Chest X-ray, PA view. Patient: 57 years old, sex F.
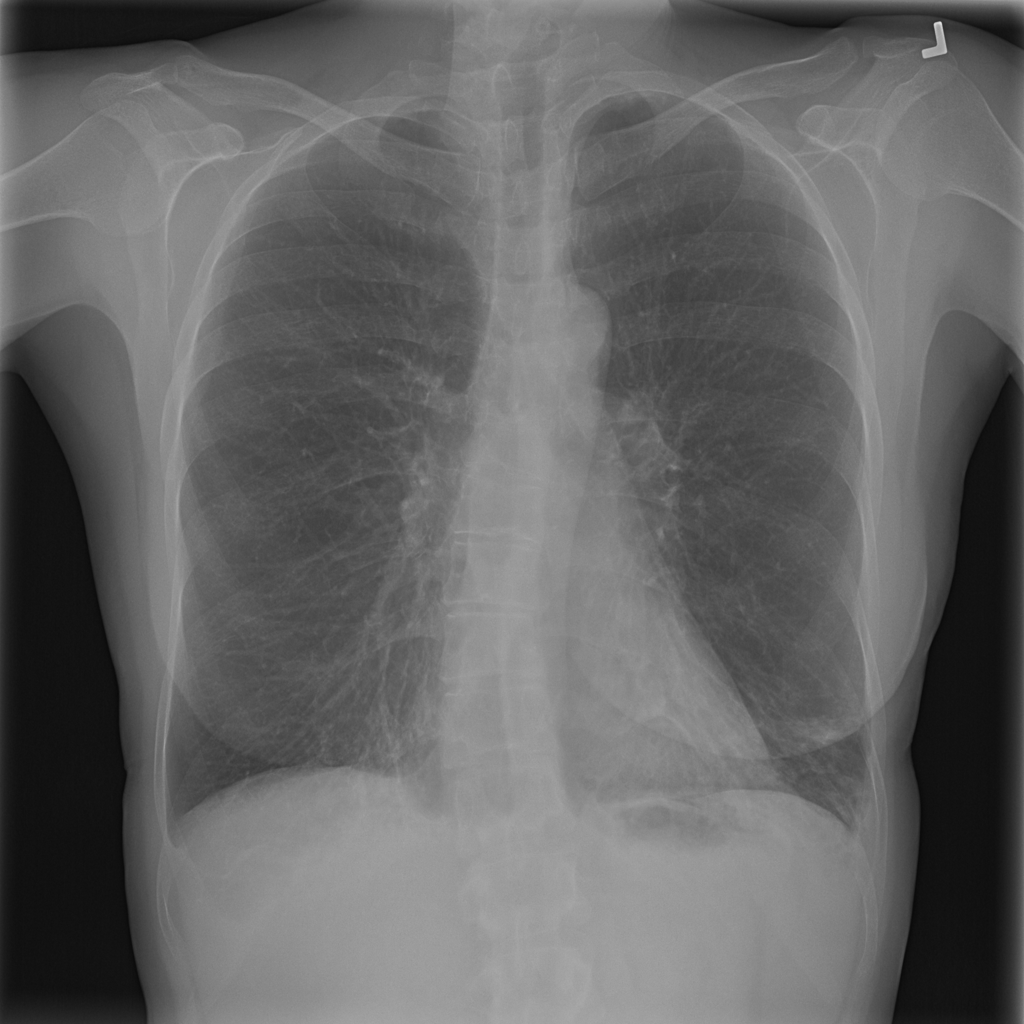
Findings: Atelectasis, Consolidation